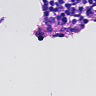
Metastatic tissue present: no